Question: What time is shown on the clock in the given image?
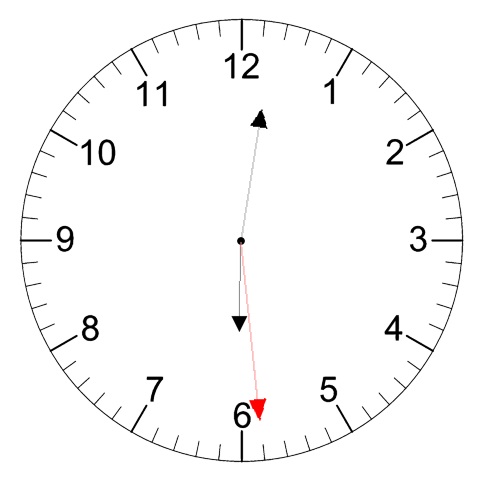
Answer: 06:01:29